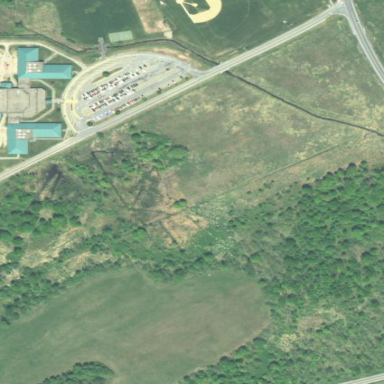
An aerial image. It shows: Sports center located on greenfield site.